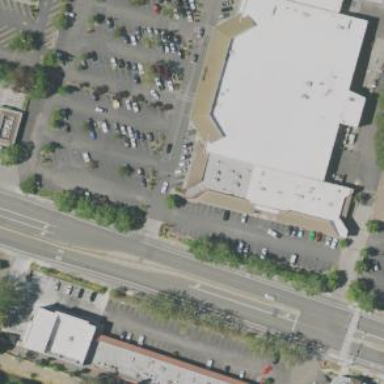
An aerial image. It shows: Retail building.